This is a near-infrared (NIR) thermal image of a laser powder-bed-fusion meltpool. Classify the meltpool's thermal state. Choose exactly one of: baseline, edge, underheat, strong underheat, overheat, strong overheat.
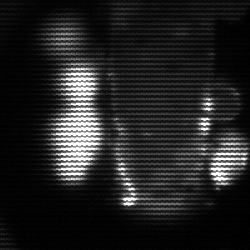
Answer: strong underheat